Aerial crown-view tile of a tropical tree (Barro Colorado Island, Panama), acquired 20250124:
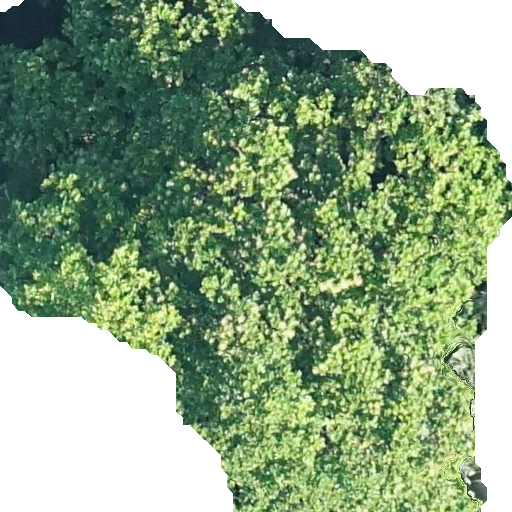
Species: Anacardium excelsum
GBIF accepted scientific name: Anacardium excelsum
Crown area: 336.616 m²